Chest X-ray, AP view. Patient: 40 years old, sex F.
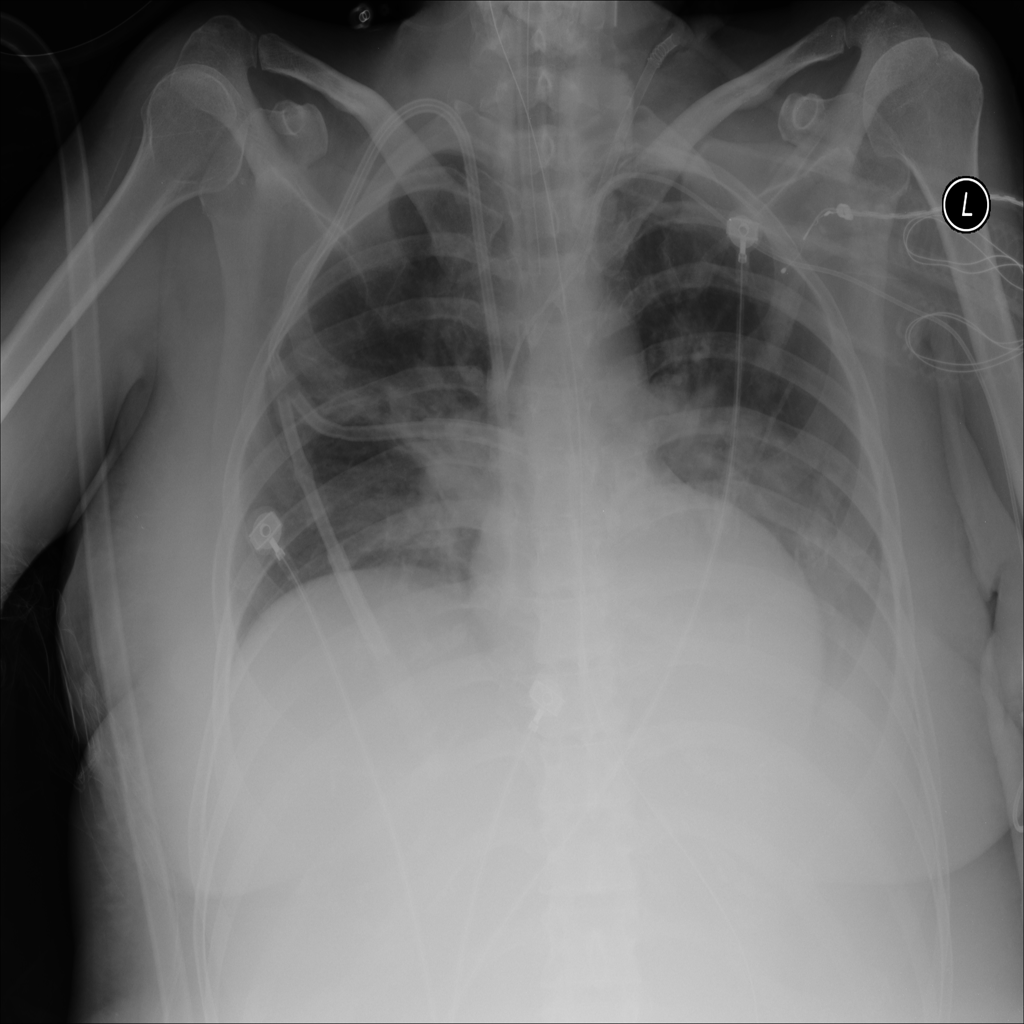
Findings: Atelectasis, Consolidation, Effusion